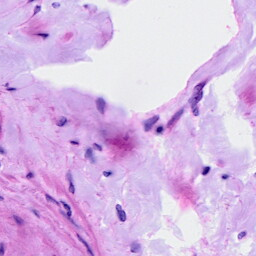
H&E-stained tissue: Ovarian